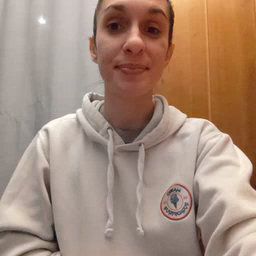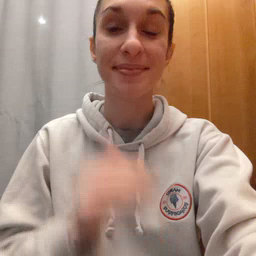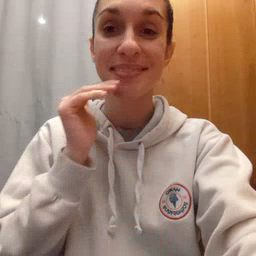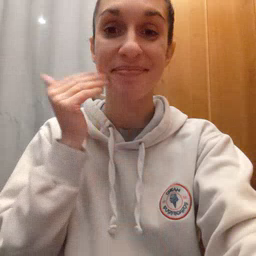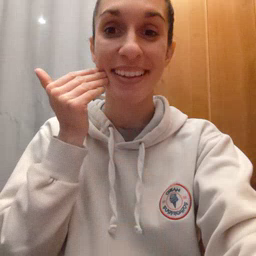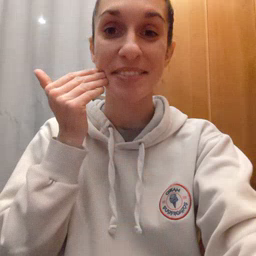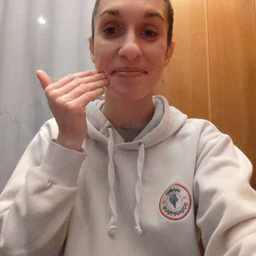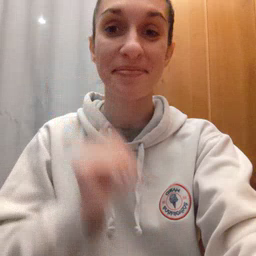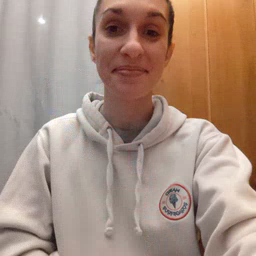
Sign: smile